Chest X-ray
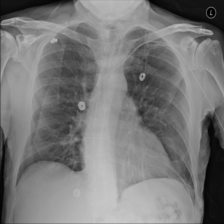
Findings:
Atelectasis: negative
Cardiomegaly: negative
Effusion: negative
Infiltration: negative
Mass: negative
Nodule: negative
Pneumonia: negative
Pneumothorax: negative
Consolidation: negative
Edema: negative
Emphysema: negative
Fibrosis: negative
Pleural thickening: negative
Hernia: negative